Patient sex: M
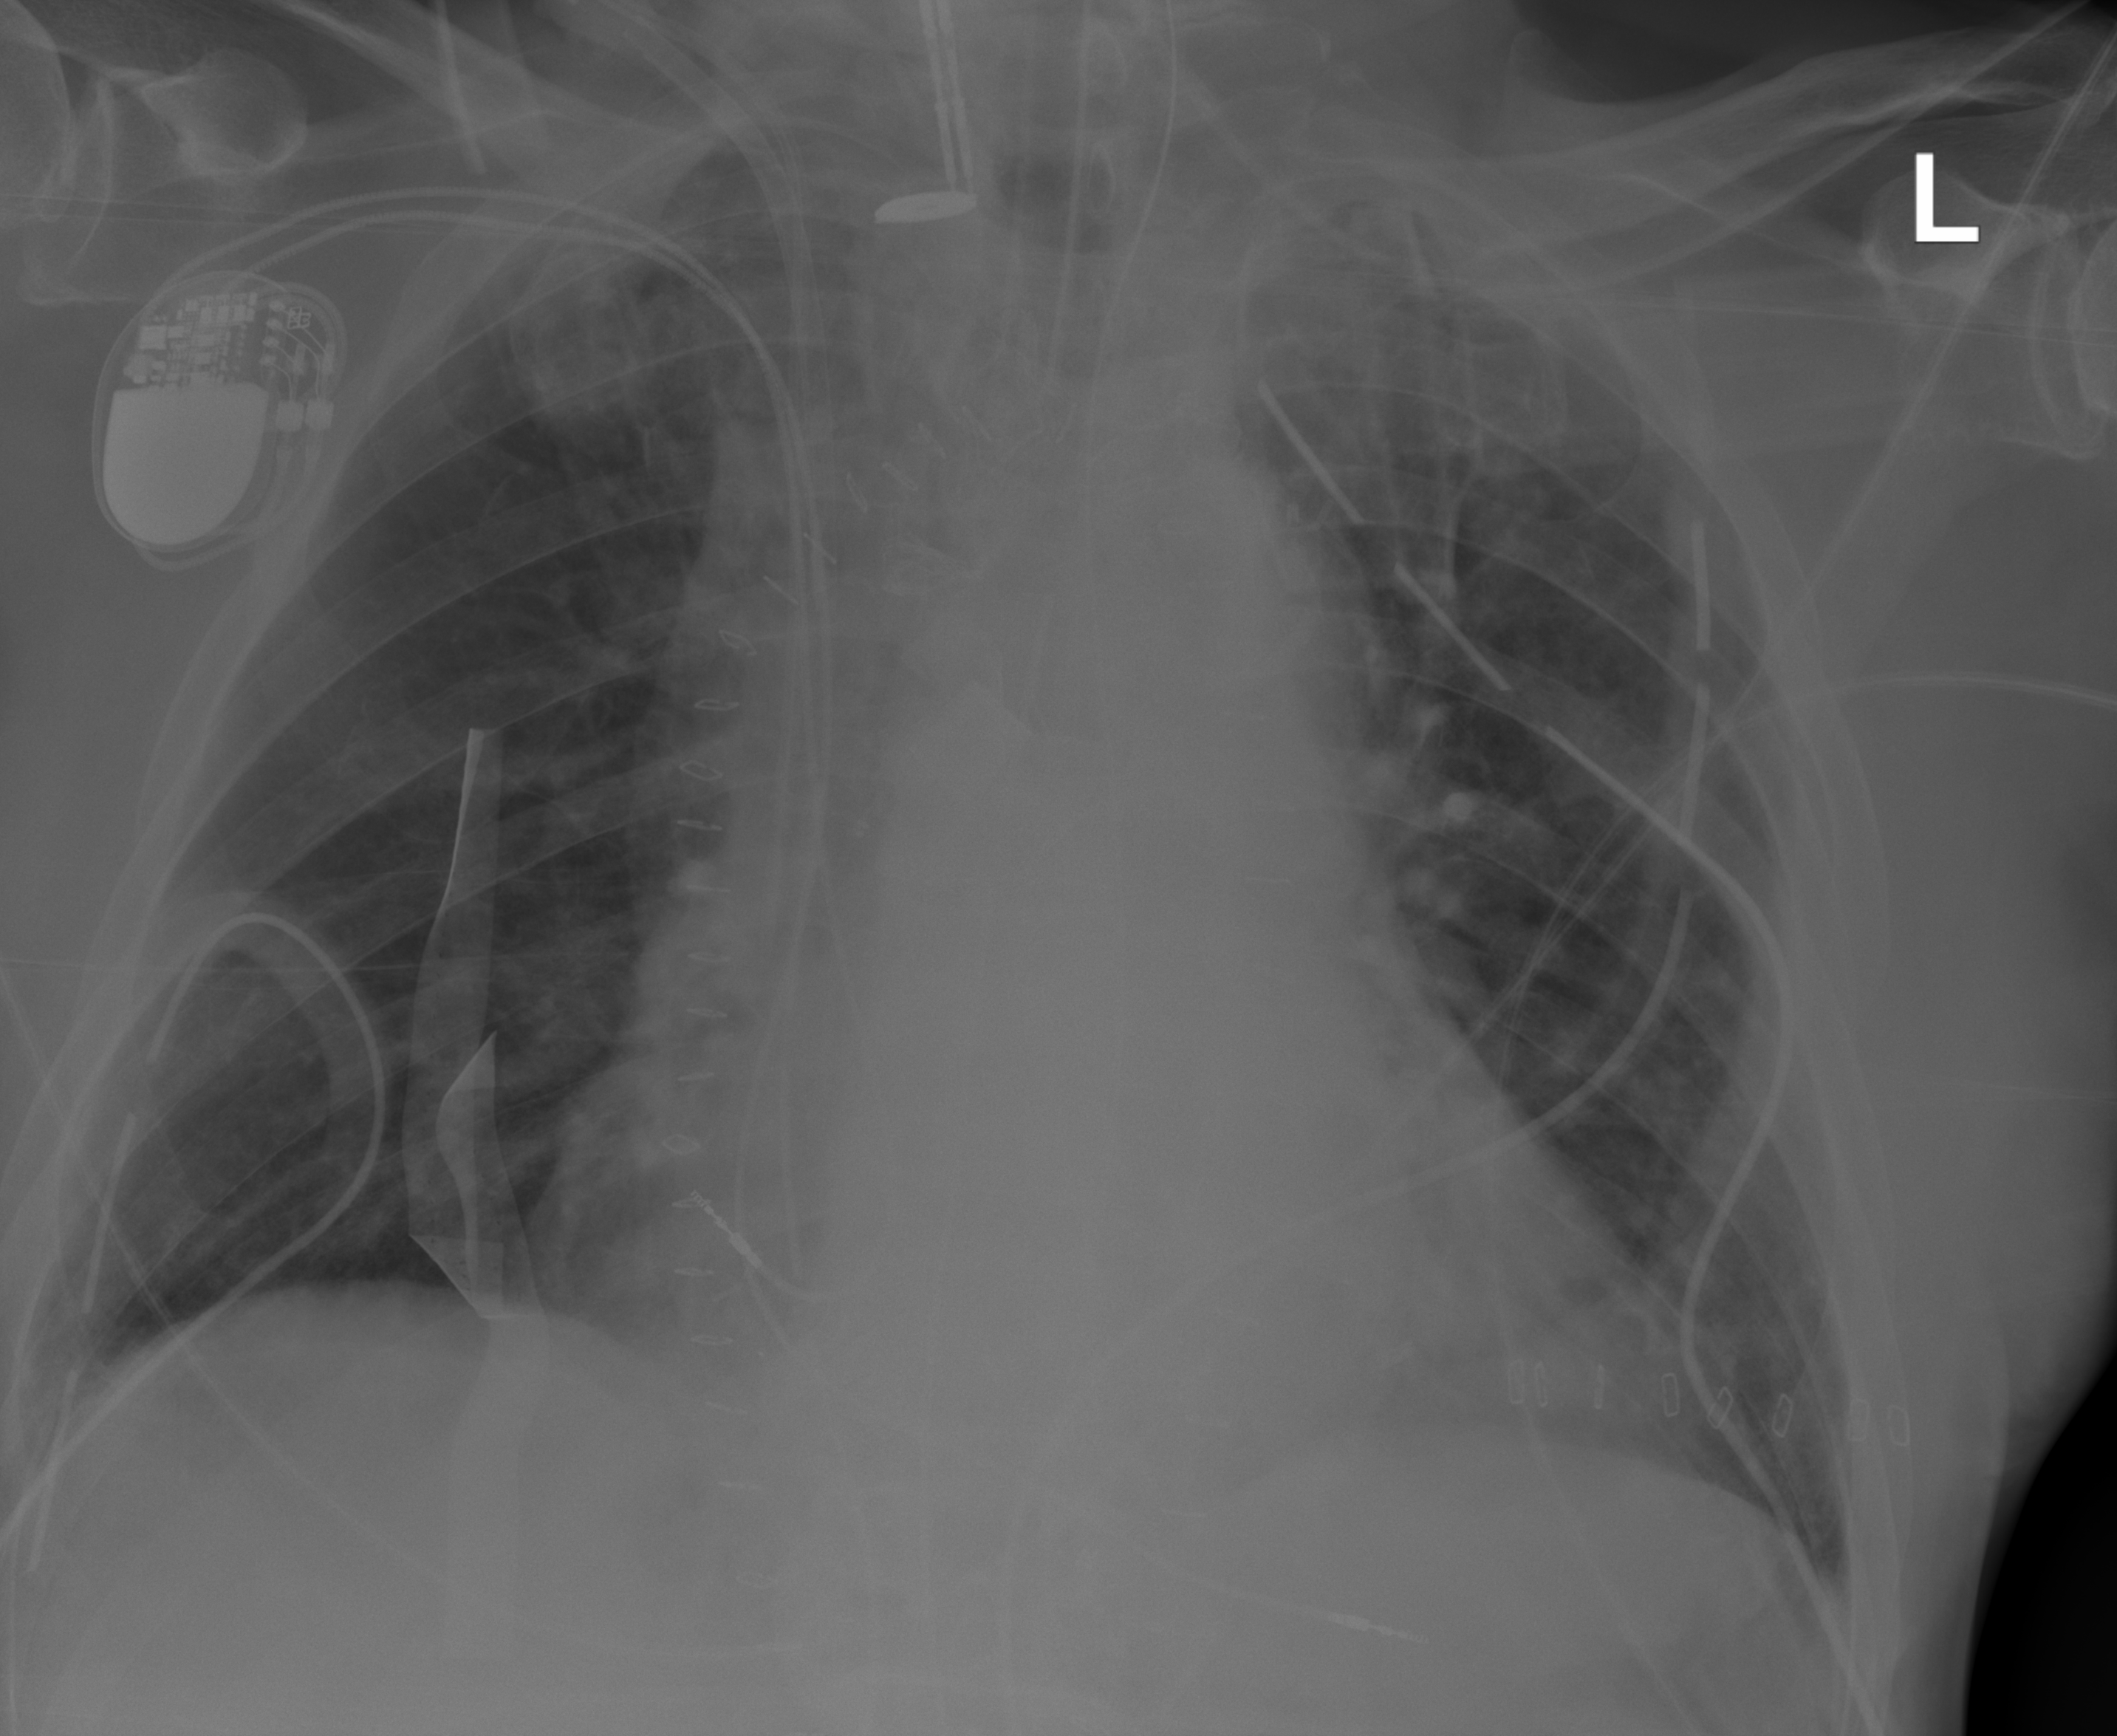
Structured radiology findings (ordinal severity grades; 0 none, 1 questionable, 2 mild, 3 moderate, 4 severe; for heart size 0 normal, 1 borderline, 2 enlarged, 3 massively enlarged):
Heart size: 2
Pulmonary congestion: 2
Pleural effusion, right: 0
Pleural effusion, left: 0
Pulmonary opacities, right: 0
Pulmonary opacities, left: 2
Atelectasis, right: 0
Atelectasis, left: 2